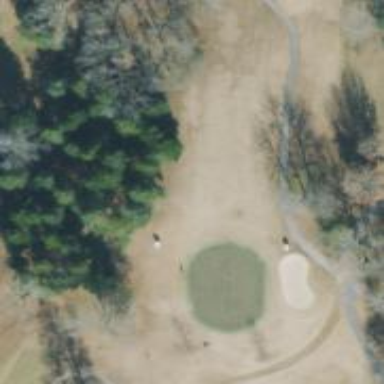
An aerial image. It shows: Golf hole.